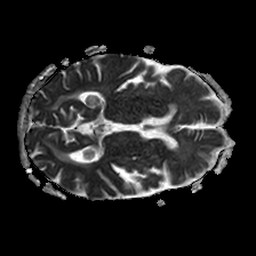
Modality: ADC
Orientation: axial
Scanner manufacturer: philips
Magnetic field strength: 1.5 T
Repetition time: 3.269 s
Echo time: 0.06922 s